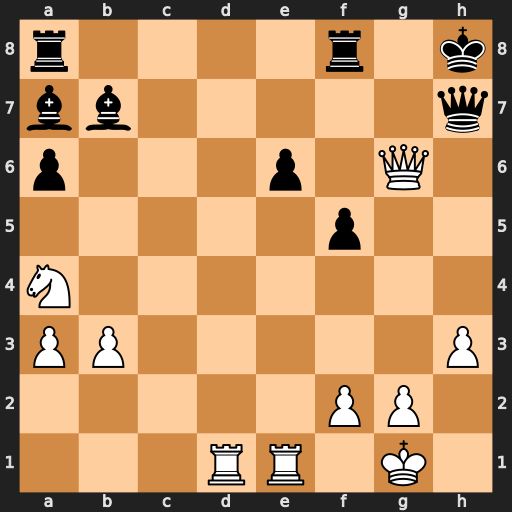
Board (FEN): r4r1k/bb5q/p3p1Q1/5p2/N7/PP5P/5PP1/3RR1K1
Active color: w
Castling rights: -
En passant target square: -
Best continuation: Qxh7+ Kxh7 Rd7+ Kg8 Rxb7